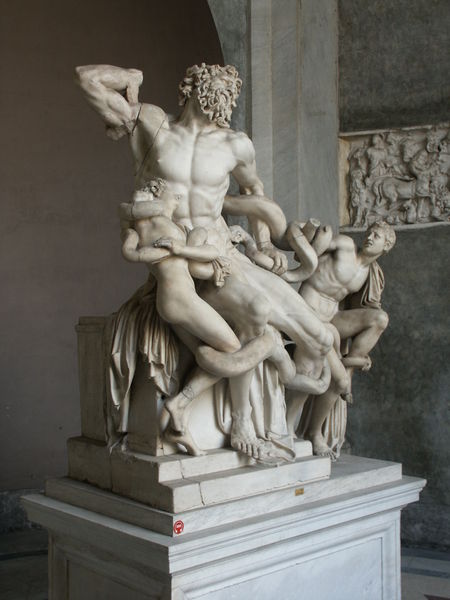
Titel: Laokoon-Gruppe
Künstler: Hagesandros
Institution: Rom, Palazzi Vaticani, Museo Pio-Clementino
Schlagwörter: akt, kampf, mann, nackt, weiß, sitzen, grau, marmor, männer, nacht, tuch, bart, wand, sockel, haare, stoff, locken, skulptur, relief, füße, italien, zerstörung, muskeln, marmorsockel, antike, barfuß, schlange, rom, griechen, mythos, winden, drehung, grieche, herkules, söhne, legende, laokoon